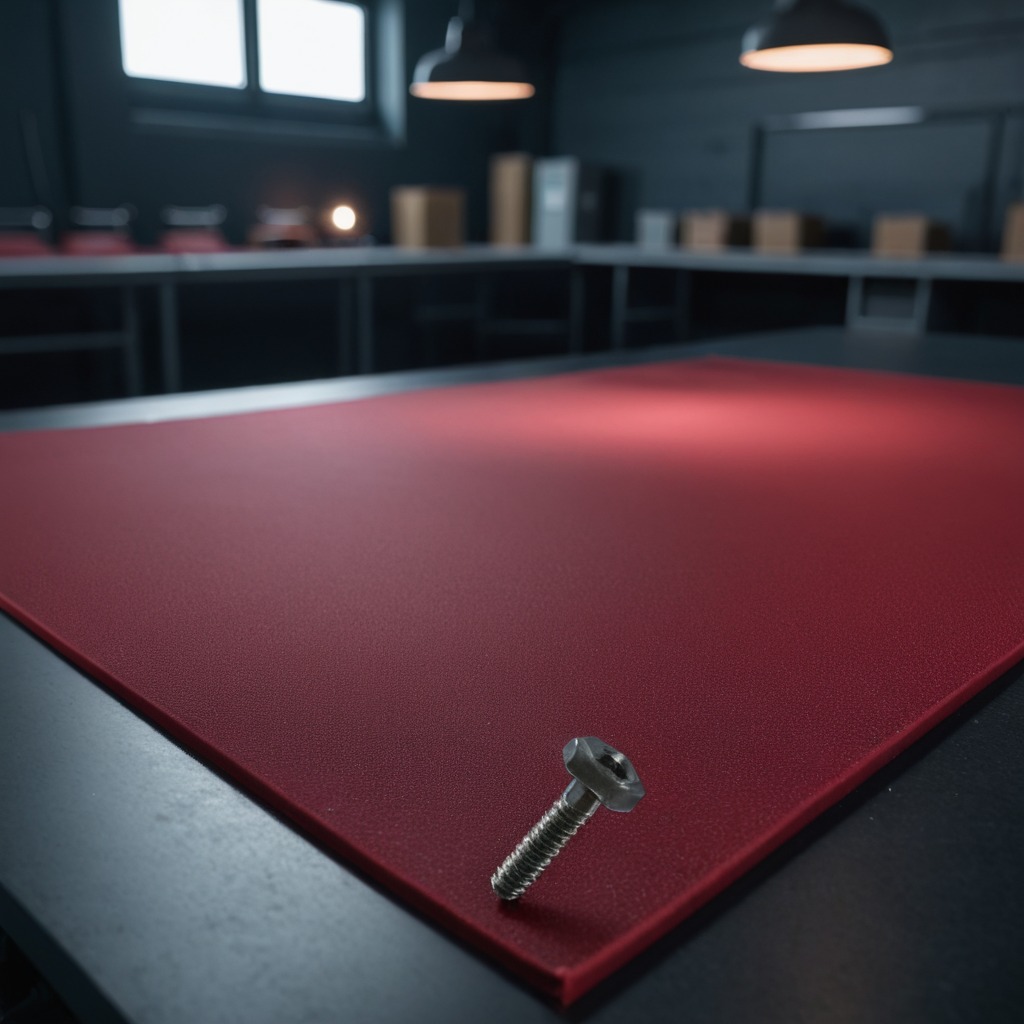
A metal screw lies on a clean granite tabletop covered with a red rubber mat inside a workshop at night dim ambient light soft shadows worn but beneath the mat